Brain MRI, t2w sequence, axial 2D slice.
Patient: age 33, sex F, weight 95 kg, height 1.95 m
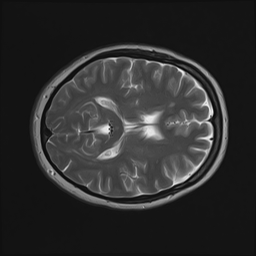